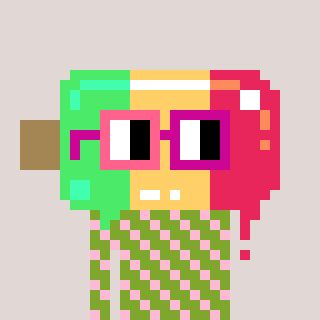
a pixel art character with square pink and red glasses, a icepop-shaped head and a slimegreen-colored body on a warm background